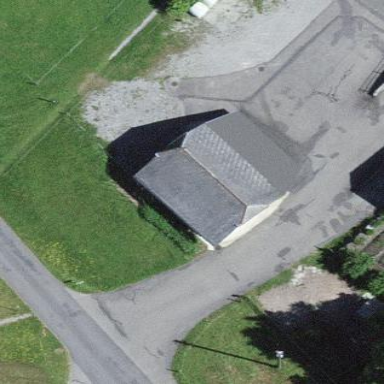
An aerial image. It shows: Rural barn.